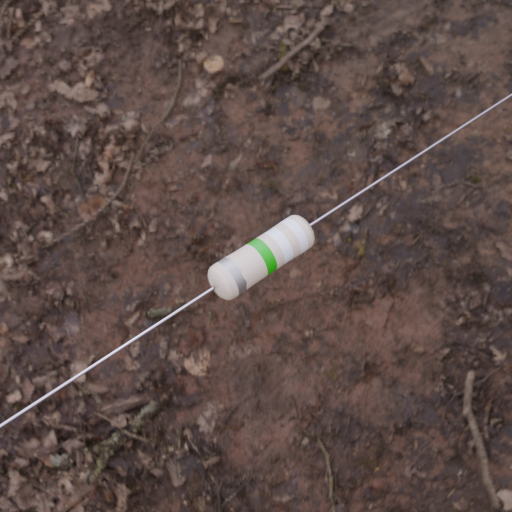
Resistor colour bands (in order): silver, green, white, white